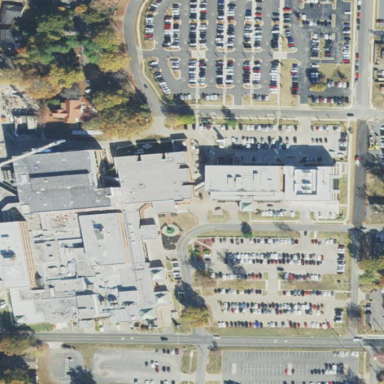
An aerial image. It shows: Healthcare facility identified as hospital.